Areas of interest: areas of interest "Basketball Arena"
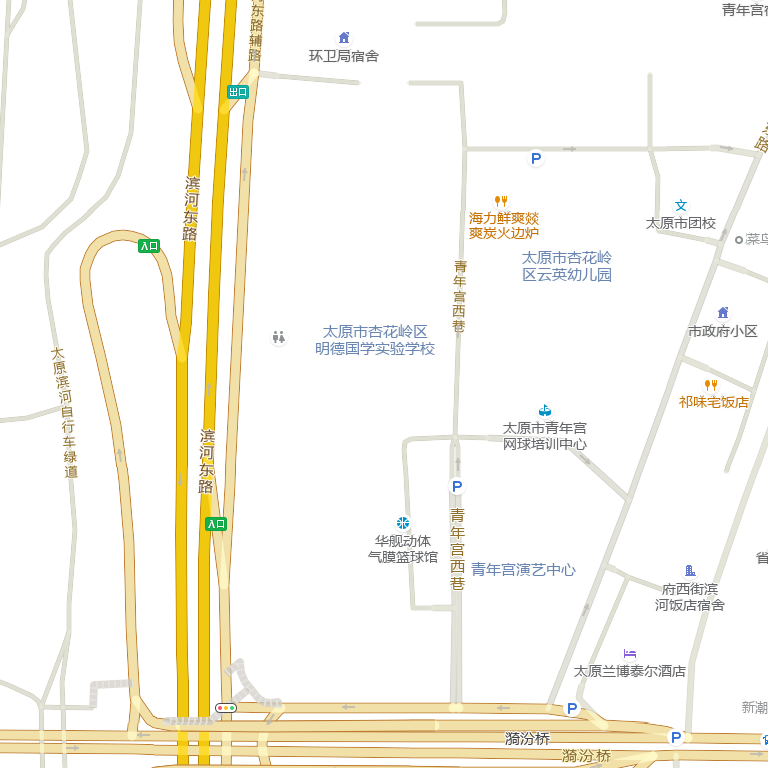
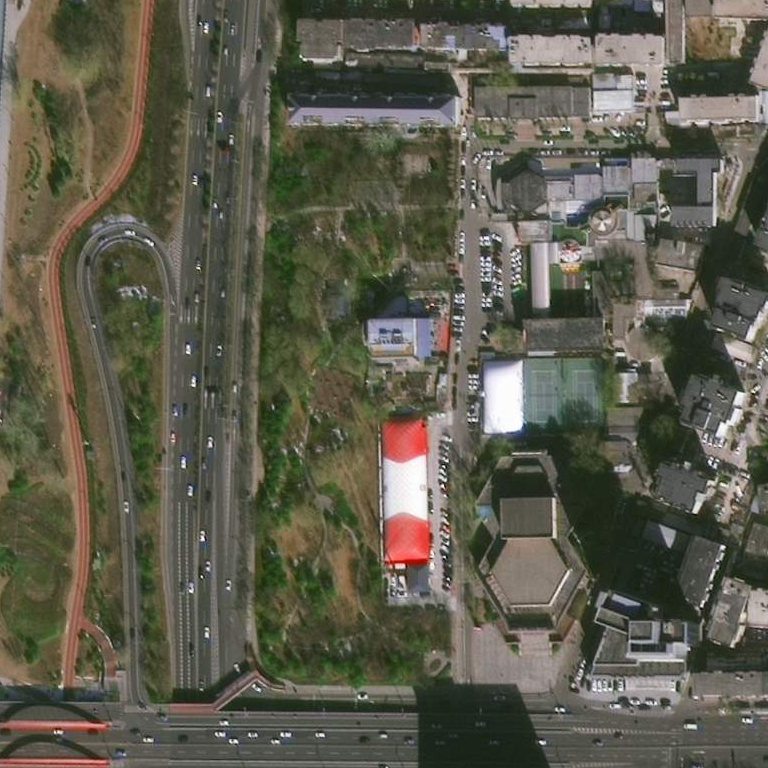